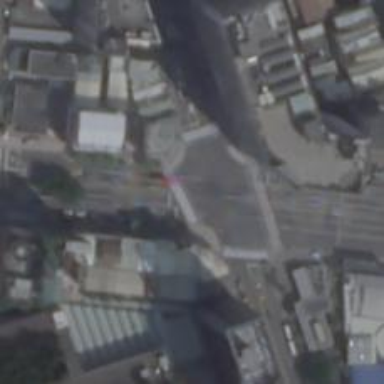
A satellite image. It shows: Marked crossing on the road.